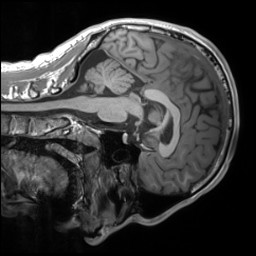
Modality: T1w
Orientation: sagittal
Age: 25
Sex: female
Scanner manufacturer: siemens
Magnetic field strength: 3 T
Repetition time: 1.8 s
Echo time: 0.00241 s